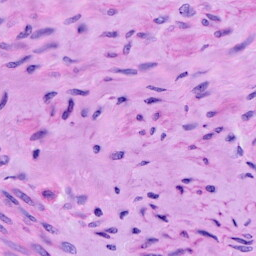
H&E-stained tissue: Cervix